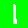
Digit: 1